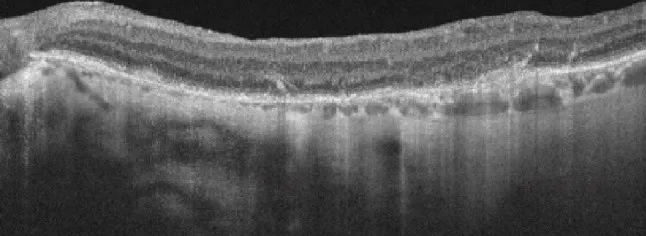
OCT of OS presents loss of retinal layers parallelism and irregular RPE with ellipsoid zone disruption.
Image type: ophthalmic_imaging (oct)